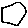
Label: hexagon